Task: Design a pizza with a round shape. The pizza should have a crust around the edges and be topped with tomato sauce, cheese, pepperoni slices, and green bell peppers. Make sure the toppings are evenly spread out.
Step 591:
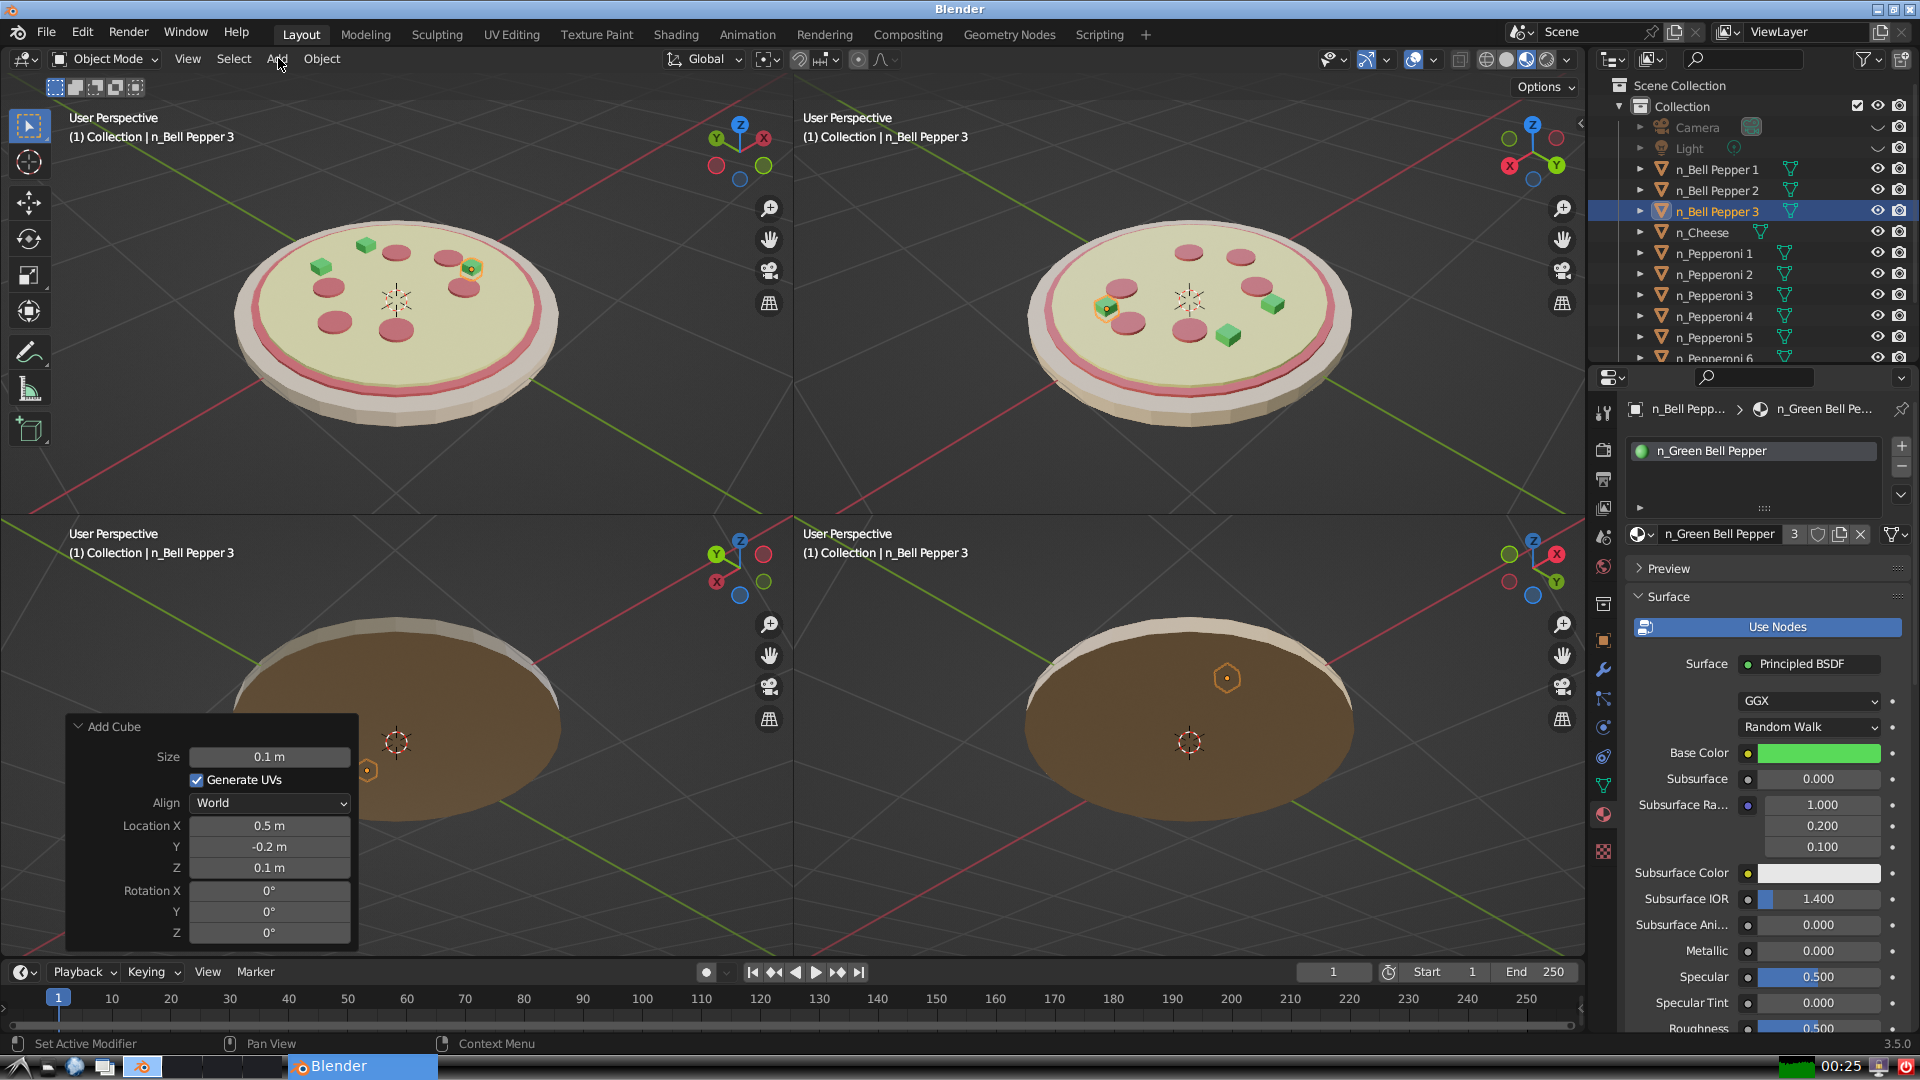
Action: click: no